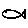
Label: fish